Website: crate-barrel
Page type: cart
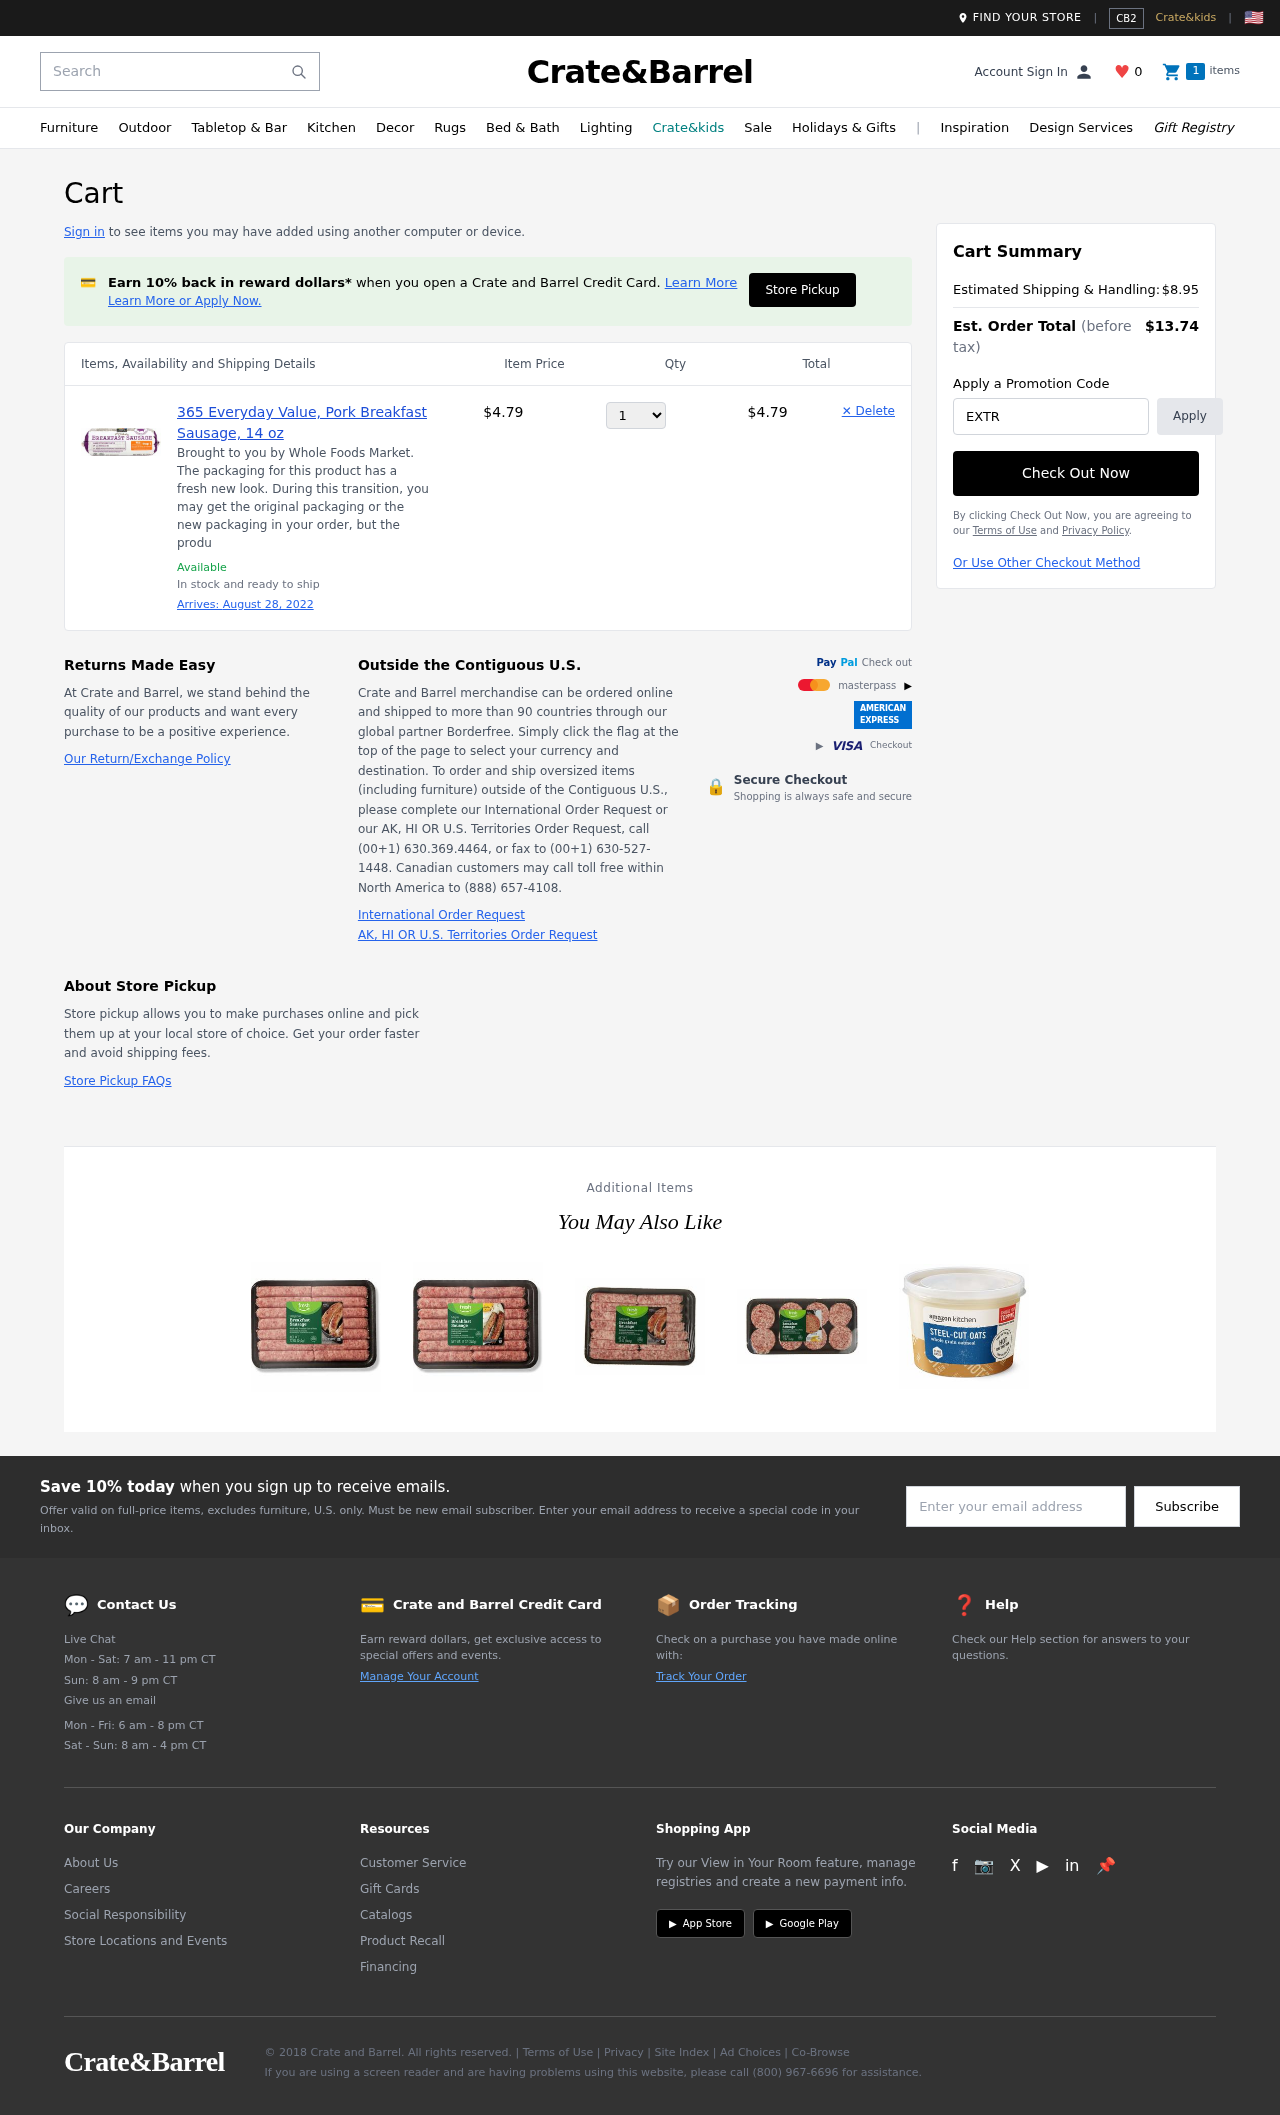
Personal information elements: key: PII_PROMO_CODE
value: EXTRA95
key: PII_EMAIL
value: michael.jackson@hotmail.com
Product elements: key: PRODUCT1_DESC
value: Brought to you by Whole Foods Market.  The packaging for this product has a fresh new look. During this transition, you may get the original packaging or the new packaging in your order, but the produ
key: PRODUCT1_NAME
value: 365 Everyday Value, Pork Breakfast Sausage, 14 oz
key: PRODUCT1_PRICE
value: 4.79
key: PRODUCT1_QUANTITY
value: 1
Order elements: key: ORDER_DELIVERY_DATE
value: August 28, 2022
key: ORDER_SUBTOTAL
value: $4.79
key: ORDER_SHIPPING_COST
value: $8.95
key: ORDER_TOTAL
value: $13.74